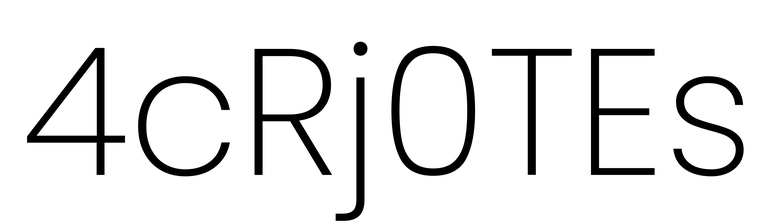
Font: Poppins-ExtraLight